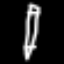
Label: pencil